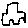
Label: car